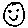
Label: smiley face